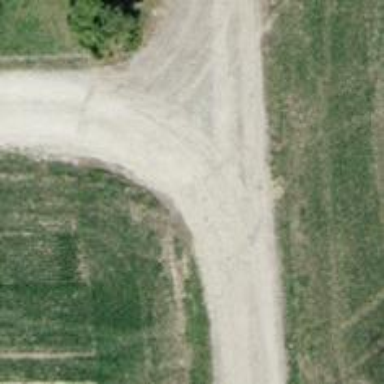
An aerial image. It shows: Service road with pebblestone surface.